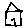
Label: house